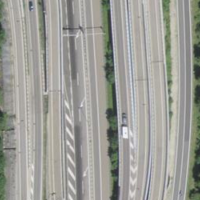
EUNIS habitat code: 57
Species observed at this site:
Hypena proboscidalis